Question:
I have that view object with some elements. I want to call that view , and can use it in another view, having a list of objects view one below the other. The problem, I do not know how I can create like a component.
Regards
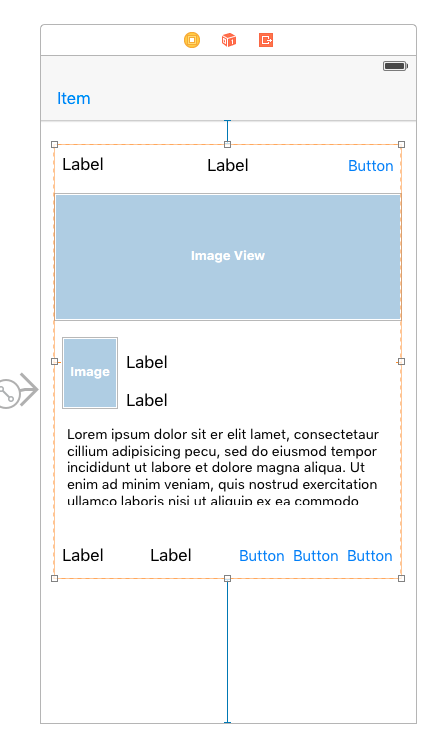
Answer: I think you want to use a reusable UIView, so in your case I think you will create a xib in Xcode.
Regards, Jorge.